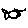
Label: fish